Question: I am working on a win-forms. Currently working on the '.cs' class called 'HM_Settings.cs' which works in conjunction with 'HM_SettingsForm'.
I am trying to access the variables of the form items, by declaring these global variables
'''
public Brush backgroundColor;
public Brush textColor;
public double timeOffset;
public double dateOffset;
public string title;
public bool showTitle;
public bool showText;
public HM_SettingsForm hmf = new HM_SettingsForm();
'''
I am trying to use the form's variables by assigning them to the global variables, like so:
'''
title = hmf.textBox1.Text;
showTitle = hmf.checkBox1.Checked;
showText = hmf.checkBox2.Checked;
'''
The above should work. However, I am struck with this error, telling me it is inaccessible due to its protection level.

As a result, I tried changing certain values from 'private' to 'public', but to no avail. What could I do?
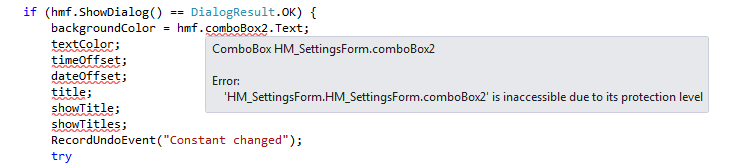
Answer: The controls defined inside the 'HM_SettingsForm' class using the WinForms Designer are private by default, so it is not possible to reach their property from an external class.
You could change the property Modifiers using the WinForms Designer or directly modifying the 'HM_SettingsForm.Designer.cs' file and set it to 'public', but I don't recommend to resolve the problem in this way.
Leaving open access to the internal controls of a form could lead to problems in future.
(A spectacular breach of the encapsulation rule of OOP)
Instead I suggest to create, inside the HM_SettingsForm class, some public properties (with only the get accessor) that returns the internal values of these controls.
(You have also the benefit to add your own custom code if the need arises)
For example, you could write this property inside the HM_SettingsForm class
'''
public class HM_SettingsForm:Form
{
// Of course, here a more meaningful name
// is a must for future readers of your code
public string ComboBox2Text
{
get{return this.combobox2.Text;}
}
}
'''
As a side note, not actually related to the current question but....
It seems an error to return a string and assign that value to a Brush object.